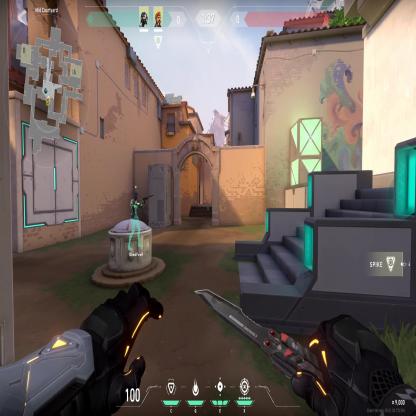
Label: teammate